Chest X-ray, PA view. Patient: 32 years old, sex F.
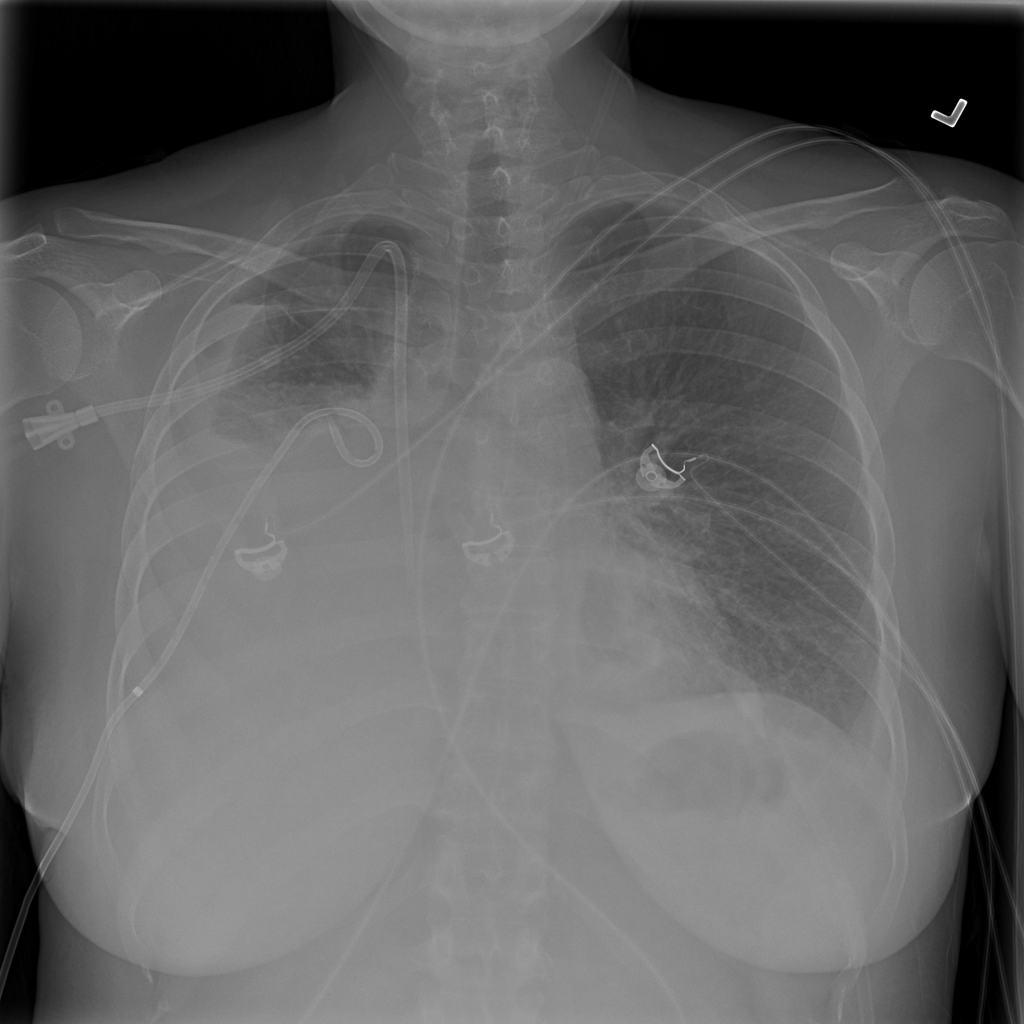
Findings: Pleural_Thickening